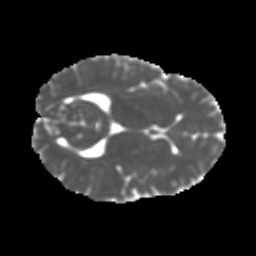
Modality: MD
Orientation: axial
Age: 15
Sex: male
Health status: ill
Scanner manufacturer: ge
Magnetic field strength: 3 T
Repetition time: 6.752 s
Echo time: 0.079 s